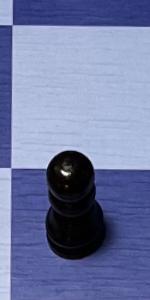
Label: Pawn_Black